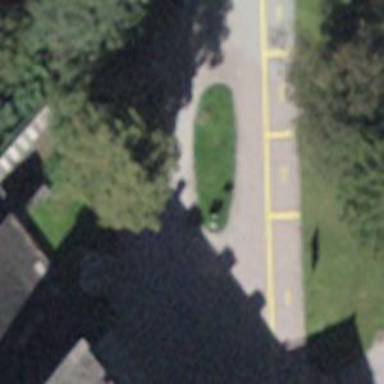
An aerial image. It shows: Bus stop with shelter. It serves as public transport station.